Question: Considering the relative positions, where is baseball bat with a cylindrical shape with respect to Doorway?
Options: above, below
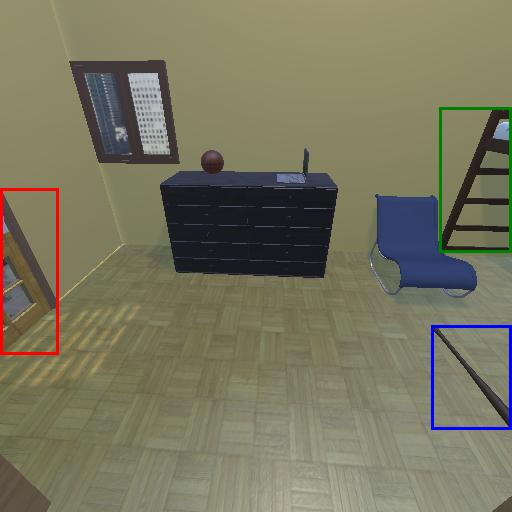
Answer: above